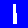
Digit: 1